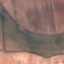
Label: AnnualCrop